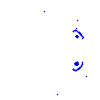
Particle: electron